Question: I have the JS-code:
'''
$("#select_bank").change(function () {
selected_bank = $("#select_bank option:selected").text();
$.ajax({
type: 'POST',
dataType: 'html',
data: {
selectedBank: selected_bank
},
url: '<?= base_url() . 'atm/select_region'; ?>',
success: function (list_regions) {
foreach(keyVar in list_regions) {
alert(list_regions[keyVar]);
}
}
});
});
'''
On callback "succes"s I get the array from server's script - in alert I see the "Array" - so I want to iterate via this array on client-side like I coded above, but when doing I get the error in console - "var keyVar is not defined". As I understand I need to typecast the 'list_regions' param as array or some another way to fix it. Please, how to make it better?
Thanks!
upd:
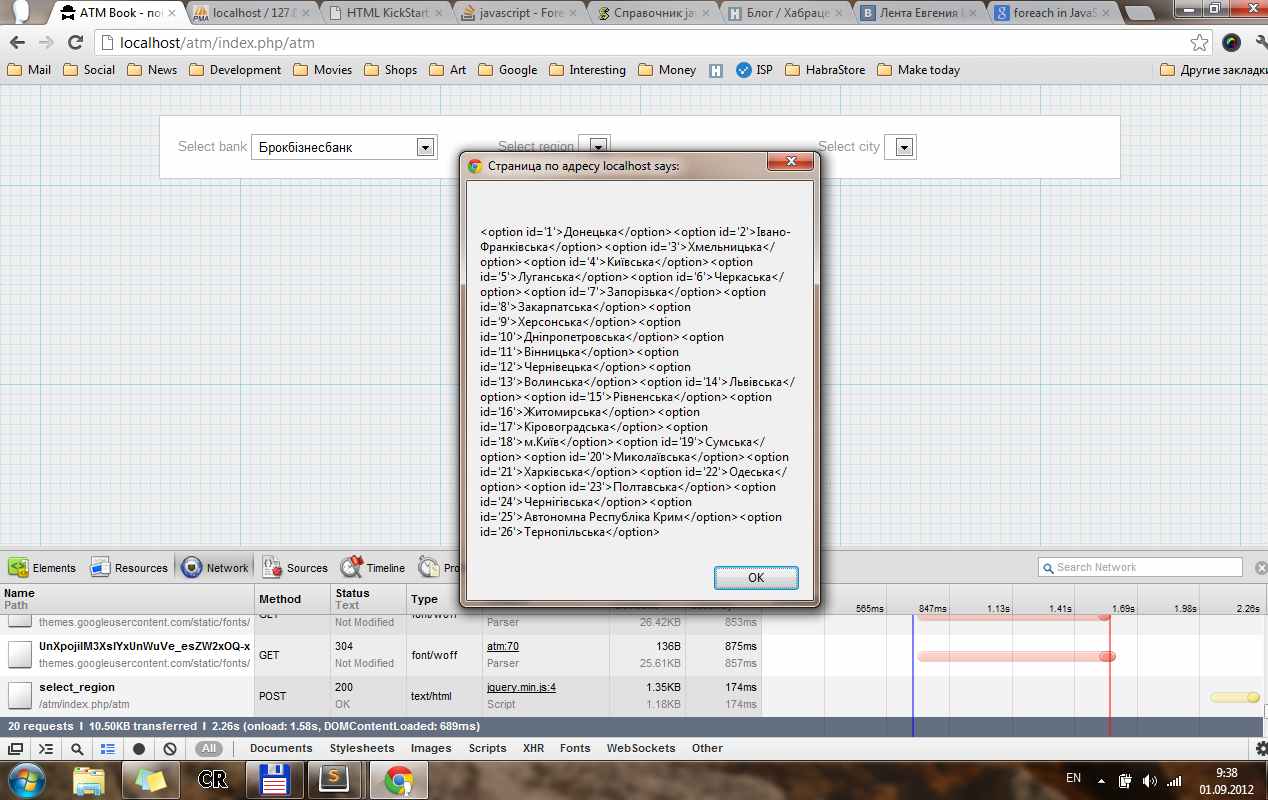
Answer: Javascript doesn't have 'foreach' construction. Use '$.each' method of jQuery